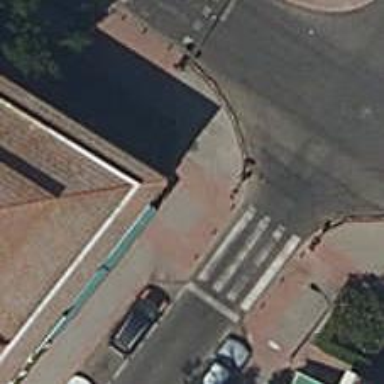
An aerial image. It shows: Sidewalk along the footway.